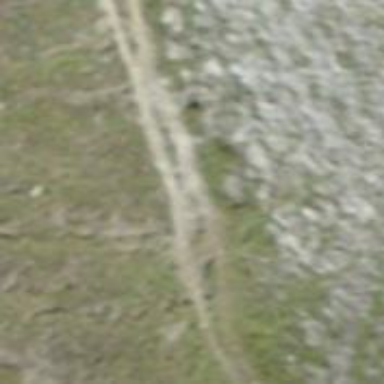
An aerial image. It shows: Path.